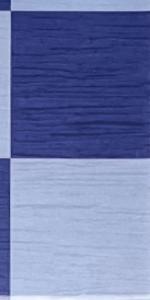
Label: Empty